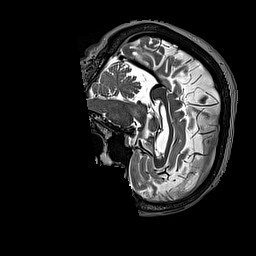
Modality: T2w
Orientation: sagittal
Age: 78
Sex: female
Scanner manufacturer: siemens
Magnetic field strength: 3 T
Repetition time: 3.2 s
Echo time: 0.567 s